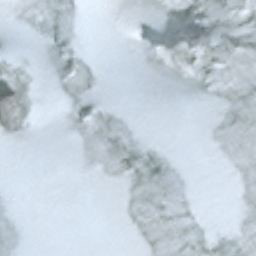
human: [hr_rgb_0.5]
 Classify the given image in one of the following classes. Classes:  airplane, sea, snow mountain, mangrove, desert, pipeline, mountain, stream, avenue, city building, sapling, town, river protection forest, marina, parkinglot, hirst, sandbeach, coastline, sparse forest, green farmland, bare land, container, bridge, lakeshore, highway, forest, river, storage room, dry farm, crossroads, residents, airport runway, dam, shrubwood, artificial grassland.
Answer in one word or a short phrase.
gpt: snow mountain